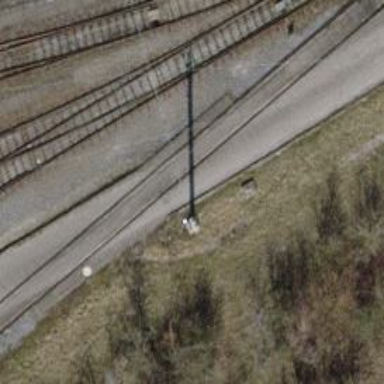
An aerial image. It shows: Rail yard with electrified rails and single track.